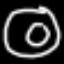
Label: donut